Question: I validated my form fields with the method given in WP MVC and it flashes just the bar and no description was given in the bar. I have added here the code and the screenshot. Any wild guess or idea to repair this?

In the model, I have given the validation code:
'''
/app/model/currency.php
var $validate = array(
'currency_title' => array(
'rule' => 'not_empty',
'pattern' => '/^[A-Za-z]/',
'message' => 'Enter Capitalized Currency Title'),
'currency_code' => array(
'rule' => 'not_empty',
'pattern' => '/[A-Z]/',
'message' => 'Enter Currency Code - CAPITAL Alphabets only'),
'currency_numeric_code' => array(
'rule' => 'not_empty',
'rule' => 'numeric',
'message' => 'Enter Currency Numeric Code - Only Numbers')
);
'''
And the create_or_save() function in the admin_controller is overwritten like this:
'''
public function create_or_save() {
if (!empty($this->params['data'][$this->model->name])) {
$object = $this->params['data'][$this->model->name];
if (empty($object['id'])) {
// This 'if' is necessary for the fields in the form to be validated
if ($this->model->create($this->params['data'])) {
$id = $this->model->insert_id;
$url = MvcRouter::admin_url(array('controller' => $this->name, 'action' => $this->_redirect_action, 'id' => $id));
$this->flash('notice', 'Successfully created!');
}
else
{
$this->flash('error', $this->model->validation_error_html);
}
$this->redirect($url, $msg);
}
else
{
if ($this->model->save($this->params['data'])) {
$this->flash('notice', 'Successfully saved!');
$url = MvcRouter::admin_url(array('controller' => $this->name, 'action' => $this->_redirect_action, 'id' => $id));
$this->redirect($url);
}
else
{
$this->flash('error', $this->model->validation_error_html);
}
}
}
}
'''
In the above code, the third 'if' condition is the one meant for successful validation, but it is skipped and the first 'else' condition is met only to display the screenshot given above.
Awaiting useful help/ideas/guesses.
Thanks.
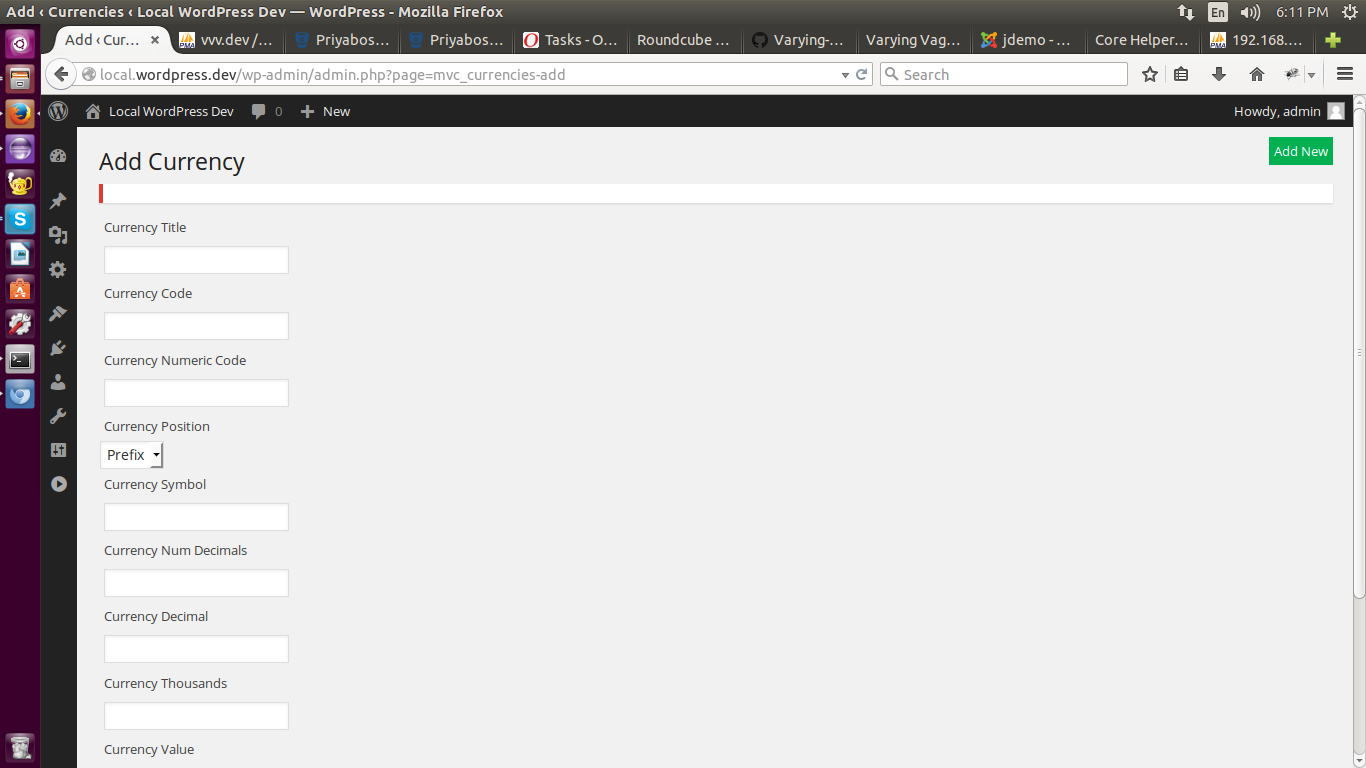
Answer: The create_or_save() function is added to admin_controller of every model to validate the fields.
I don't know whether this is the only available solution, and is legal, but the issue is solved as of now.
This method is in contrast to the policy of 'code-reusability' and until an alternate solution is created, I am left, but noway, to follow this method.
Thanks all.